Question: I am working on the following site: <URL>.
It looks great in Firefox and Chrome but when I go to the home page in Internet explorer it drops the navigation menu down along with the social media icons on the left side (see the image below). Can anyone help me with finding the error in my css code so it will look correct across all browsers.
I am testing in IE 10 but have the same problems in later version.
I think the problem is coming from the top-margin in the social media area css but I can't figure out how to position it right above the nav bar without using this code.
POSSIBLE HTML CODE
'''
<div class="social-media-home">
<a title="Follow us on Facebook" href="https://www.facebook.com/NevadaVolunteers" target="_blank">
<img class="alignleft size-medium wp-image-924" title="Follow us on Facebook" alt="Facebook" src="http://tcsdesignreno.com/nvvolunteers/wp-content/uploads/2013/05/facebook.png" width="32" height="32" />
</a>
<a title="Check us out on Twitter" href="https://twitter.com/nvvolunteers" target="_blank">
<img class="alignleft size-medium wp-image-922" title="Follow us on Twitter" alt="Twitter" src="http://tcsdesignreno.com/nvvolunteers/wp-content/uploads/2013/05/twitter.png" width="32" height="32" />
</a>
<a title="Pin us on Pinterest" href="http://pinterest.com/nvvolunteers/" target="_blank">
<img class="alignleft size-full wp-image-921" title="Pin us on Pinterest" alt="Pinterest" src="http://tcsdesignreno.com/nvvolunteers/wp-content/uploads/2013/05/pinterest.png" width="32" height="32" />
</a>
<a title="See us on Instagram" href="http://instagram.com/nvvolunteers#" target="_blank">
<img class="alignleft size-medium wp-image-923" title="See us on Instagram" alt="Instagram" src="http://tcsdesignreno.com/nvvolunteers/wp-content/uploads/2013/06/instagram_64x64.png" width="32" height="32" />
</a>
<a href="#" target="_blank">
<img class="alignleft size-full wp-image-926" style="display: none;" title="Add us on Google +" alt="Google Plus" src="http://tcsdesignreno.com/nvvolunteers/wp-content/uploads/2013/05/GooglePlus.png" width="32" height="32" />
</a>
<a href="#" target="_blank">
<img class="alignleft size-medium wp-image-925" style="display: none;" title="Find us on Linked In" alt="LinkedIn" src="http://tcsdesignreno.com/nvvolunteers/wp-content/uploads/2013/05/linkedin.png" width="32" height="32" />
</a>
<a href="#" target="_blank">
<img class="alignleft size-medium wp-image-923" style="display: none;" title="Watch us on YouTube" alt="YouTube" src="http://tcsdesignreno.com/nvvolunteers/wp-content/uploads/2013/05/youtube.png" width="32" height="32" />
</a>
</div>
<div id="home-nav-container">
<div class="resizer"><span id="font-resizer-ticker"></span></div>
<div id="home-nav"><?php wp_nav_menu( array('menu' => '5' )); ?></div>
</div>
'''
POSSIBLE CSS CODE
'''
.social-media-home {
position:relative;
float: right;
margin: 4.2rem 0.5rem 0 0;
clear:right;
}
.social-media-home img {
margin: 1rem 5px 0 0!important;
}
#home-nav-container {
float: right;
text-align: right;
clear: right;
}
#home-nav {
float: right;
padding: 0.8rem 1.0714rem 0 0;
}
#home-nav li{
display: inline-block;
font-weight:bold;
}
#home-nav li a{
text-decoration:none;
}
#home-nav li:not(:last-child):after
{
content: ' |';
}
.resizer {
/*clear:right;*/
float:right;
padding: 0.8rem 1.0714rem 0 0;
}
'''
SCREEN SHOT

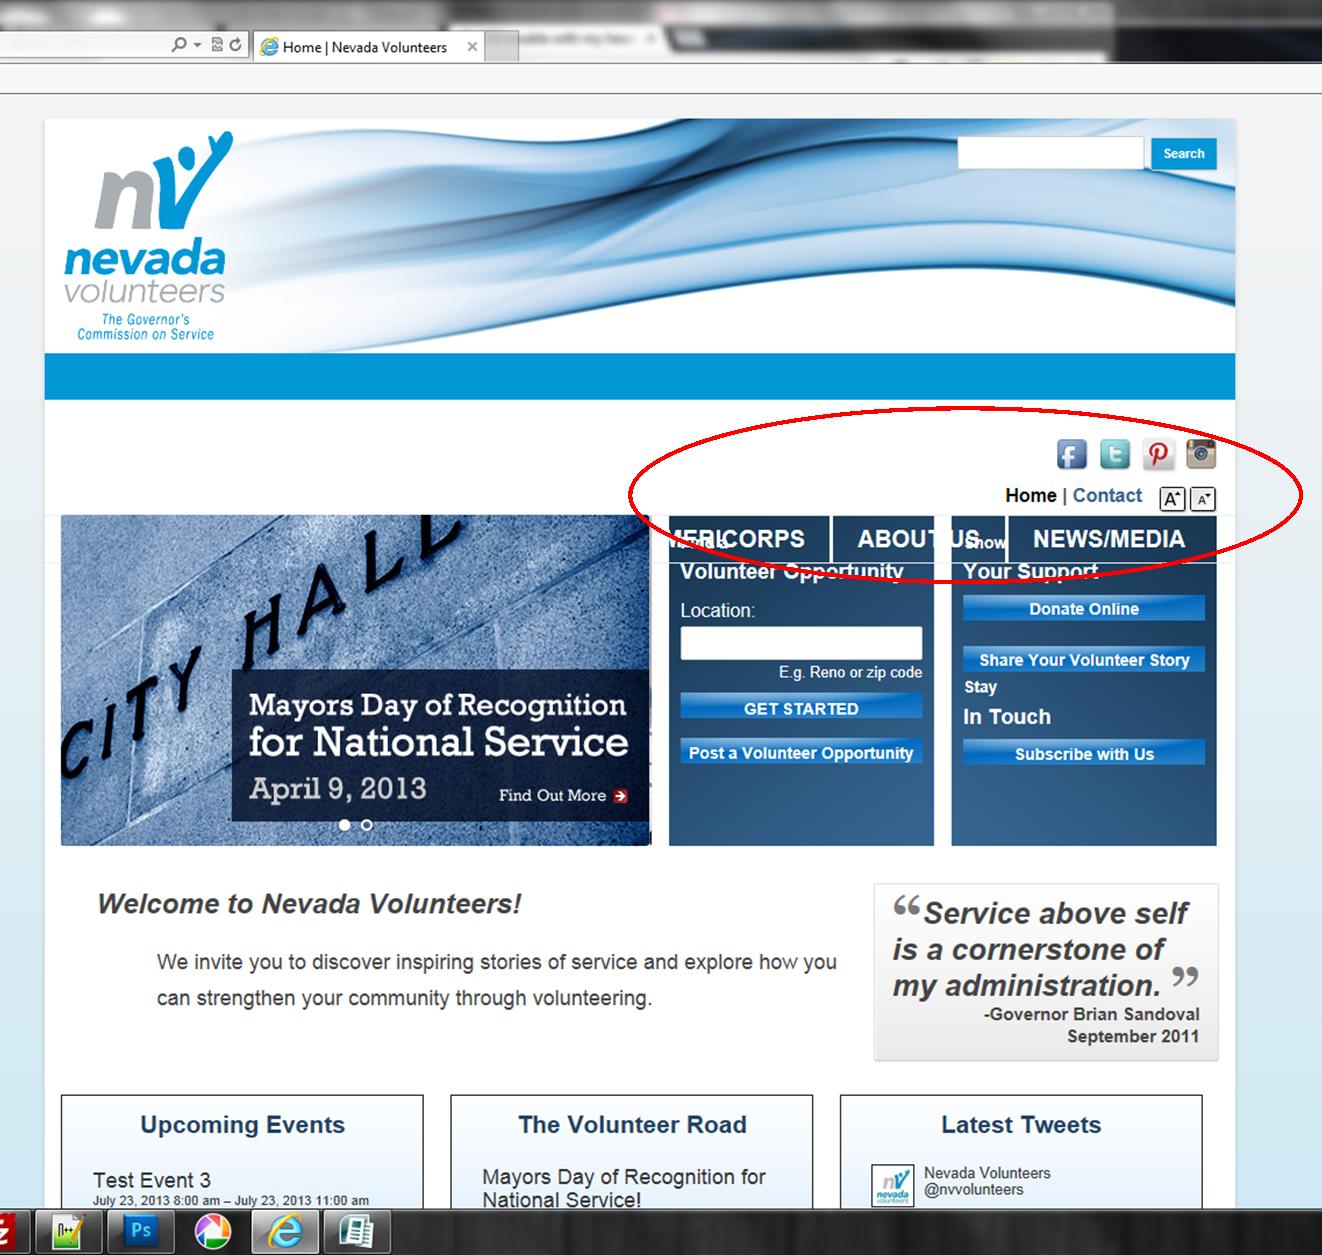
Answer: float left on .main-navigation and
float left on the title link inside the header hgroup -> I'd recommend putting this inside a div
Below is the site working in IE